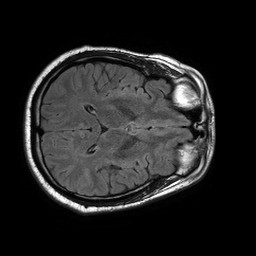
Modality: FLAIR
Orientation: axial
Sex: male
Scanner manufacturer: philips
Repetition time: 11 s
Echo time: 0.125 s